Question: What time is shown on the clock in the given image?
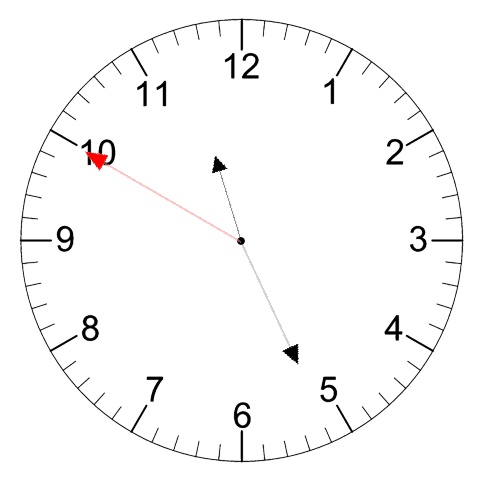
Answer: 11:25:50